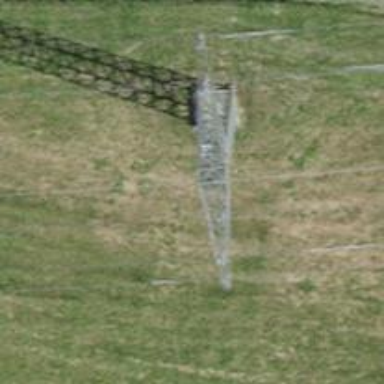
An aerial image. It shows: Power line in the image.